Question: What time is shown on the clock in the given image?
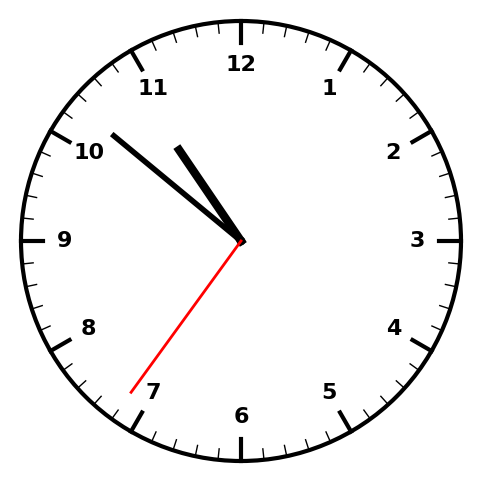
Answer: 10:51:36